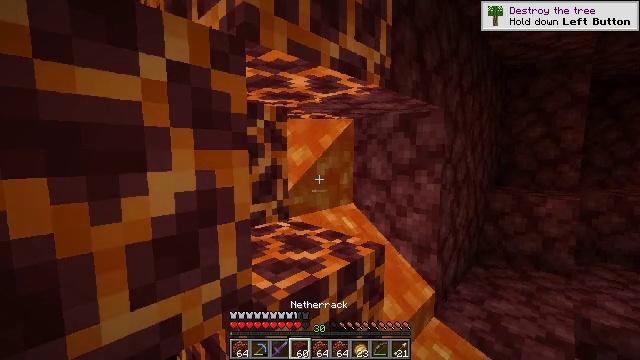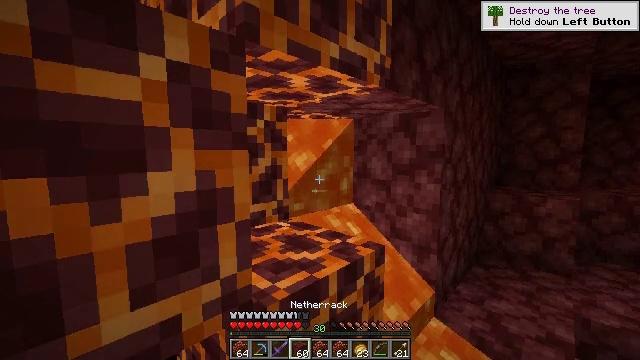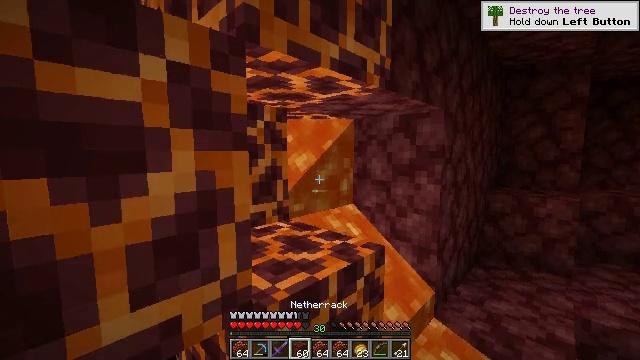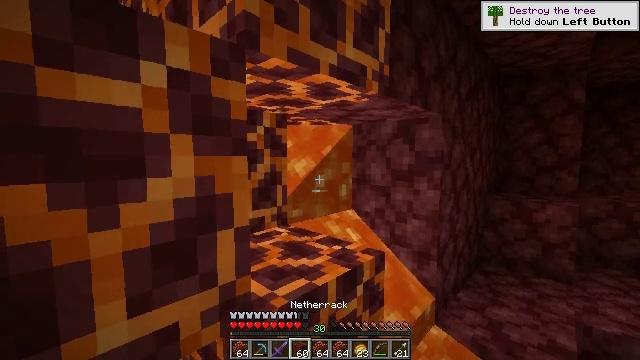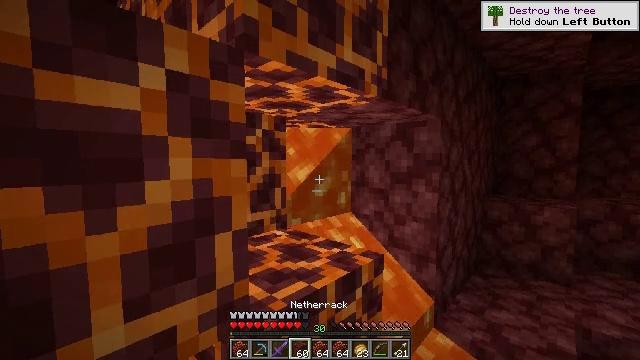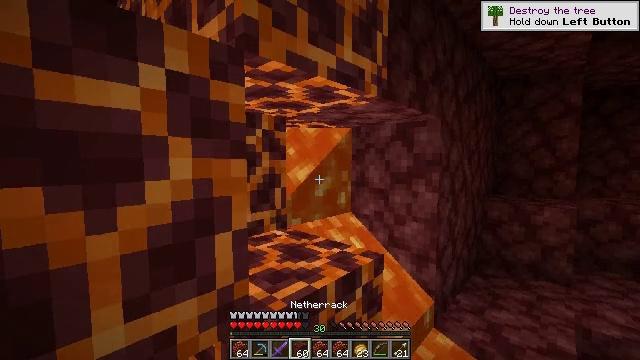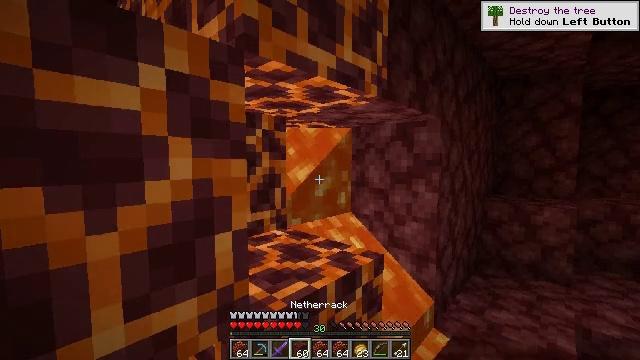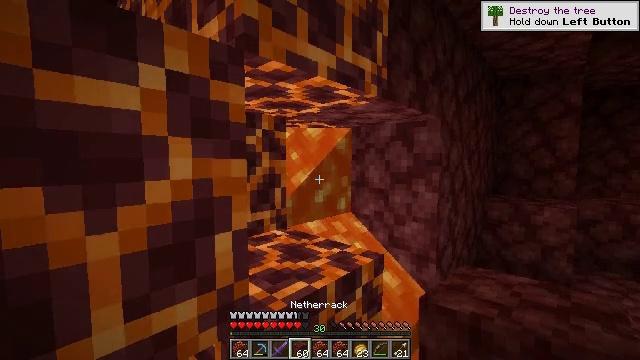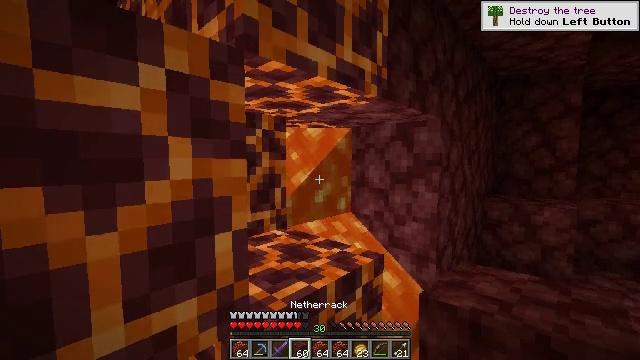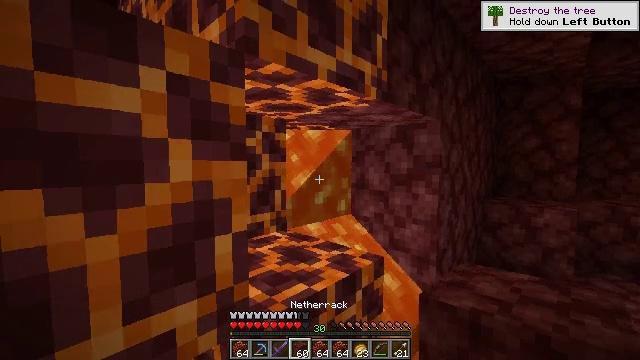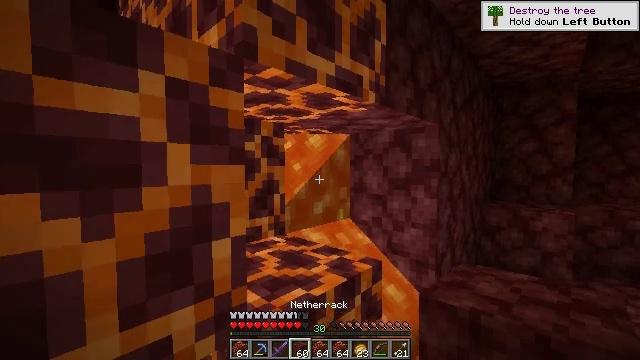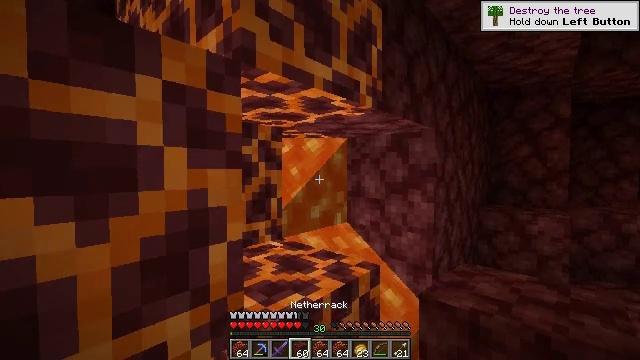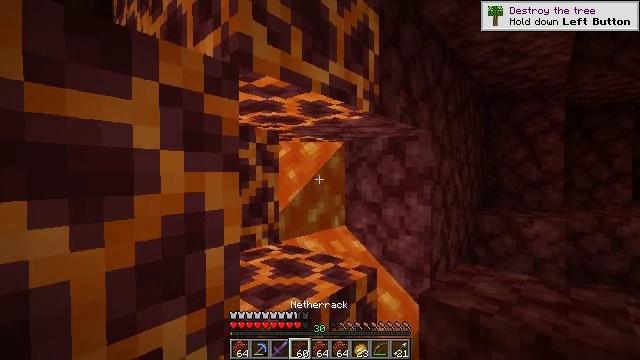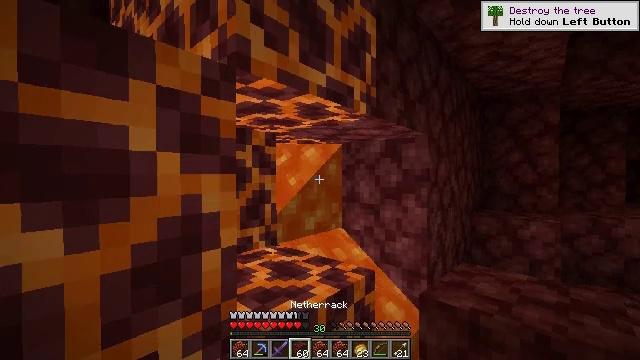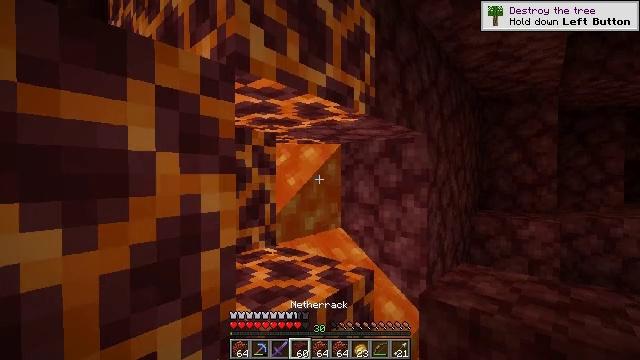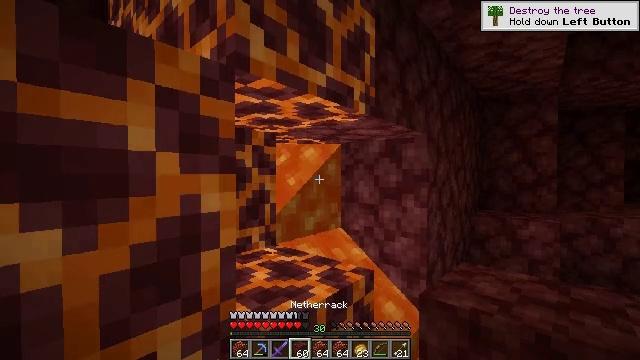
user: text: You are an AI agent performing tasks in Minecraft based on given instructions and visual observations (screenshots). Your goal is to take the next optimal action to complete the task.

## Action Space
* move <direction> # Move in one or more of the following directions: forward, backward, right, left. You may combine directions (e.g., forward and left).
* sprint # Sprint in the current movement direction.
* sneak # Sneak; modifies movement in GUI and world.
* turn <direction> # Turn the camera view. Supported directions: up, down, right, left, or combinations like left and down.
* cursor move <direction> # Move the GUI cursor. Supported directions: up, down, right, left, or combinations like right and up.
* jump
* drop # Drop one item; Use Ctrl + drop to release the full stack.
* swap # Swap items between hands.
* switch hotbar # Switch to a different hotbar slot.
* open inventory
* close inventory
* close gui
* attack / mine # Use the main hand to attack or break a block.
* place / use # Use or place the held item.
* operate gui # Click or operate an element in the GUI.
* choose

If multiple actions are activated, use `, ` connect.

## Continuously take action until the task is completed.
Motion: motion action
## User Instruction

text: Attack the netherrack to gather it.
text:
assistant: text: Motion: no_op
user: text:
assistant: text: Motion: no_op
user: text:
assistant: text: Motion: turn up
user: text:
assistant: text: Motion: no_op
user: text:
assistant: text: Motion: use / place
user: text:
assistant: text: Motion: use / place
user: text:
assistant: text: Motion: use / place
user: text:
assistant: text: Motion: no_op
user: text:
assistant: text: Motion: no_op
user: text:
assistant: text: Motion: no_op
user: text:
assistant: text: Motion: no_op
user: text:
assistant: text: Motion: no_op
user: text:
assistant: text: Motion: no_op
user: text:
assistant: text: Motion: use / place
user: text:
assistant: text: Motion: use / place
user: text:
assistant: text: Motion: use / place
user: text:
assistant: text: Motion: no_op
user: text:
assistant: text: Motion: use / place
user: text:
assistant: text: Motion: use / place
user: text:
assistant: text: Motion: no_op
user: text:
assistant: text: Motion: use / place
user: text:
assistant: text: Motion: use / place
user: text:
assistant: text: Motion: no_op
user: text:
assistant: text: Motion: no_op
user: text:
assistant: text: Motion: turn down
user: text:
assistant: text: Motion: turn down
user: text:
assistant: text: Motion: turn down
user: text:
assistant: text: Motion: turn down
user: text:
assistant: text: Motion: turn right and down
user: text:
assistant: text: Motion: turn right and down